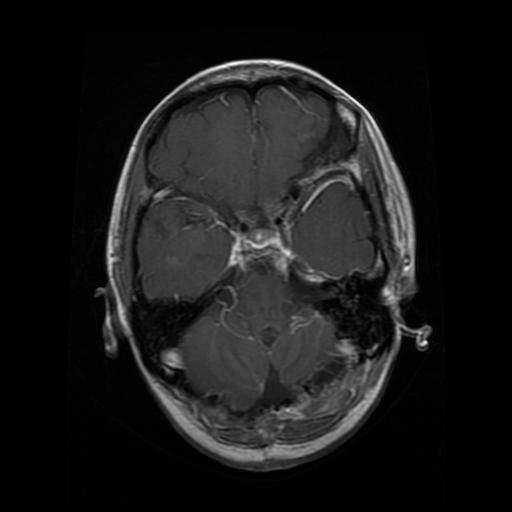
Label: glioma